Interaction volume radius: 10 \u00c5
Interaction volume height: 10 \u00c5
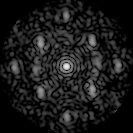
Disorder parameter: 0.51